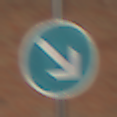
Verkehrszeichen: VorgeschriebeneVorbeifahrtRechts
Umgebung: Outdoor, Suburban
Tageszeit: MorningAfternoon
Wetter: PartlyCloudy
Licht: Natural
Jahreszeit: NotSpecified
Kontrast: HighContrast